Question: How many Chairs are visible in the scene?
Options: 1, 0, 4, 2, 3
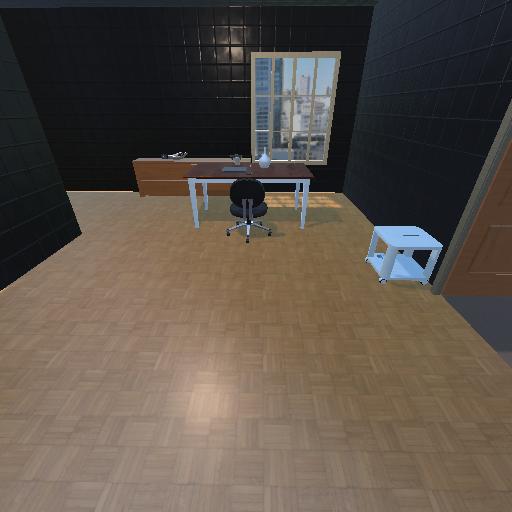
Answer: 1